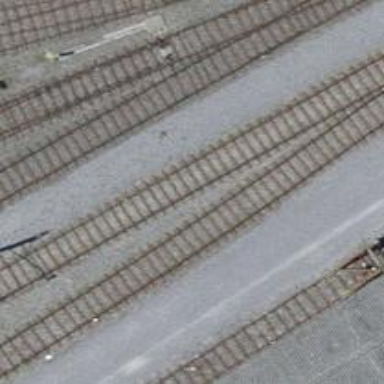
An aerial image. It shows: Yard with single rail track. The railway track is electrified with contact line for service purposes.